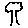
Label: tree